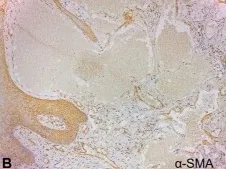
Immunohistochemical reactions. Some vessels were highlighted by alpha-SMA.
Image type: pathology (immunostaining)